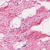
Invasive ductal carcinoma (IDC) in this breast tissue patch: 0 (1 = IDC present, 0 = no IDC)